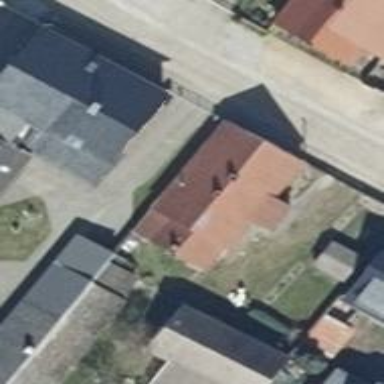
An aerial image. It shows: Red house with flat roof.